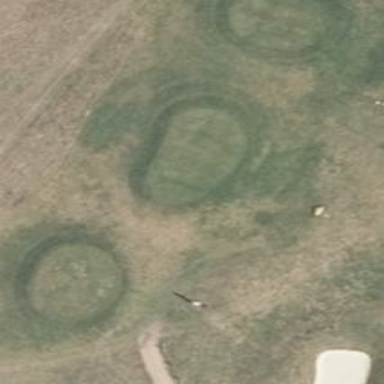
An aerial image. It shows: Golf tee.